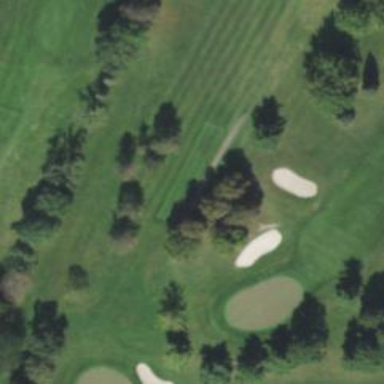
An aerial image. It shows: Pathway for golfing.